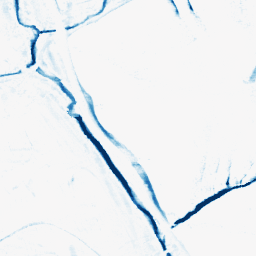
Category: morphological
Decomposition family: morphological_rect
Decomposition parameters: operation: closing
width: 10
height: 5
Upsampling method: cubic_catmull_rom
Upsampling parameters: scale: 2
Upsampling scale: 2